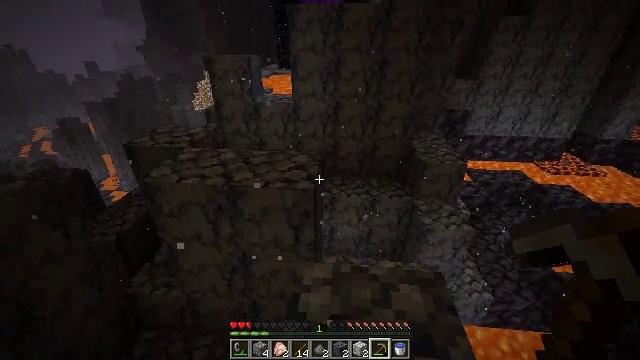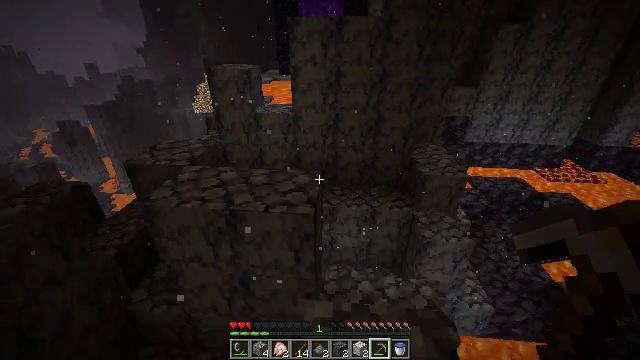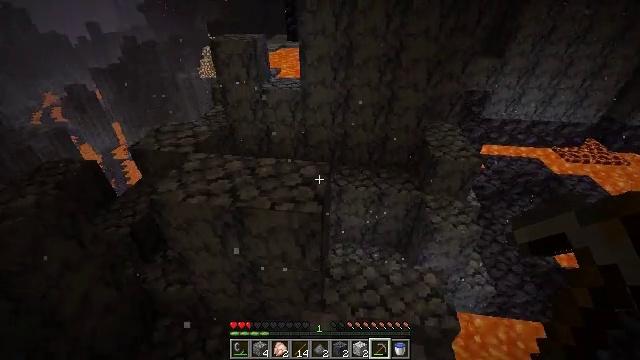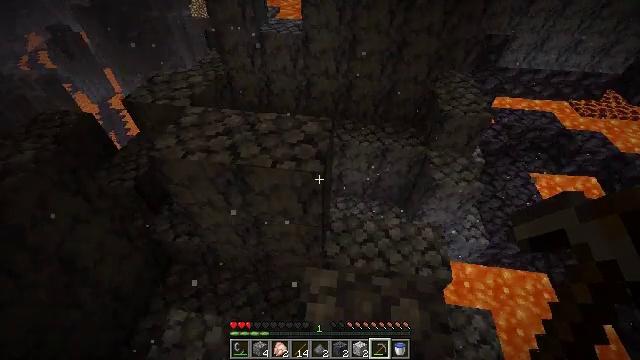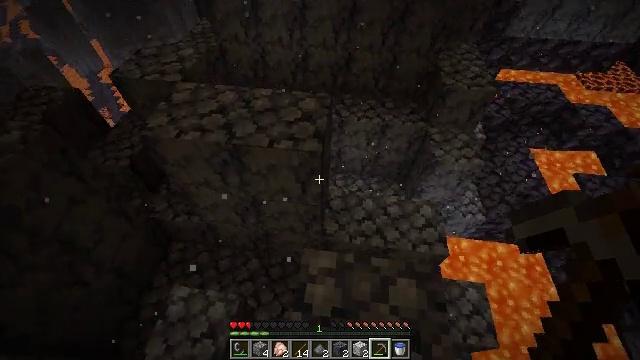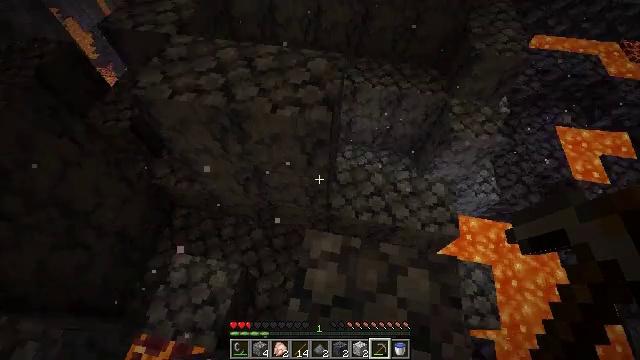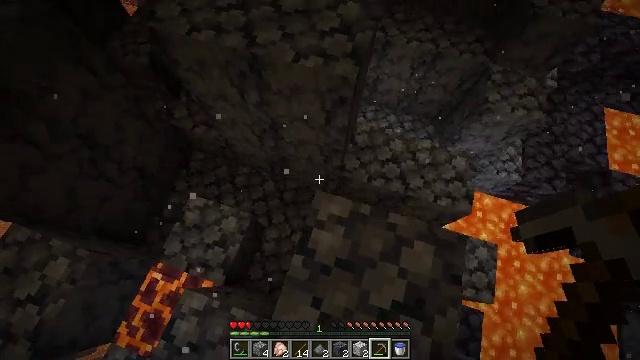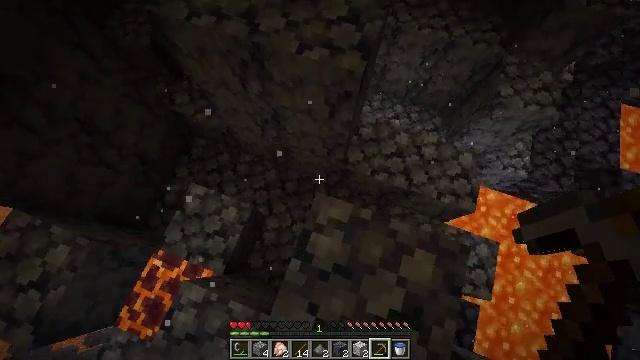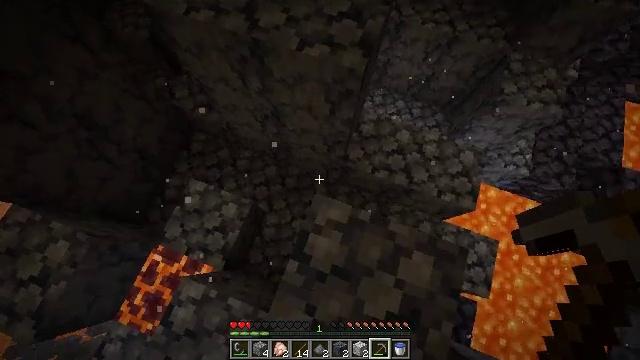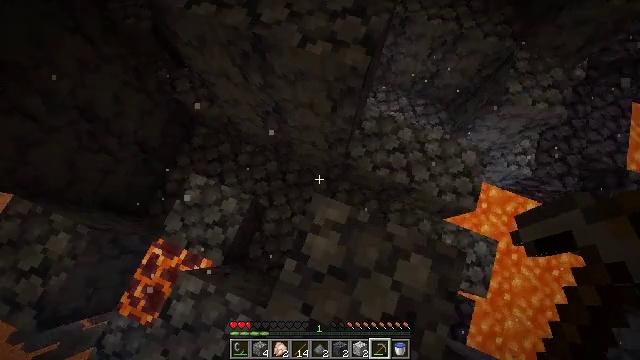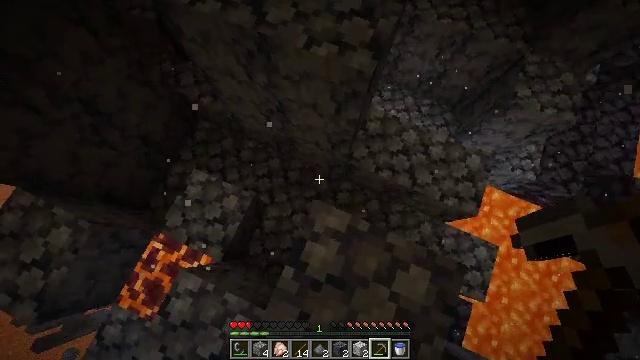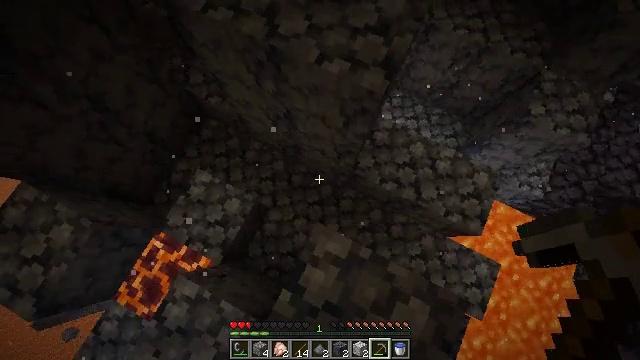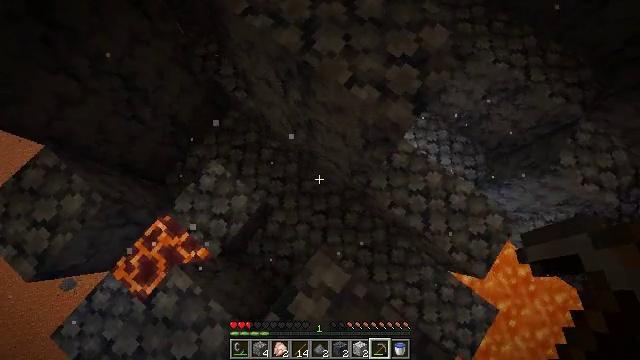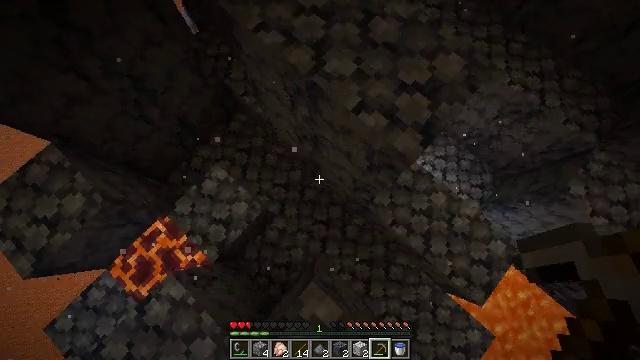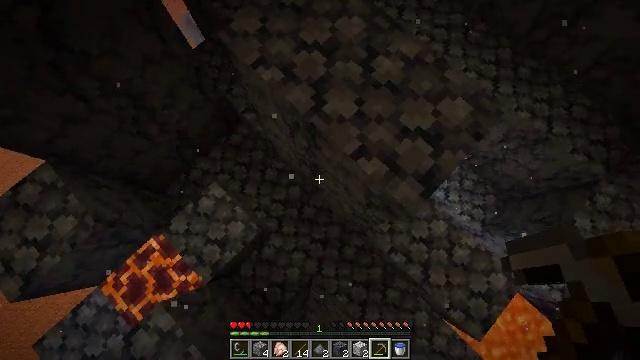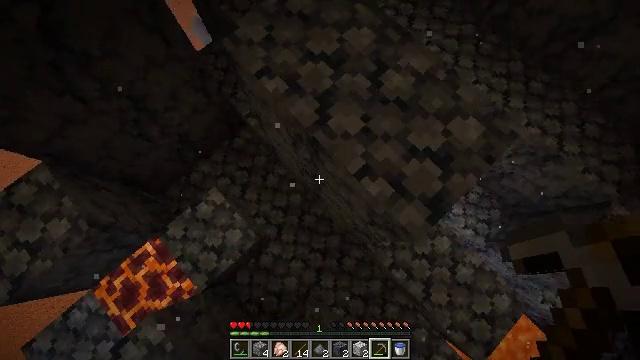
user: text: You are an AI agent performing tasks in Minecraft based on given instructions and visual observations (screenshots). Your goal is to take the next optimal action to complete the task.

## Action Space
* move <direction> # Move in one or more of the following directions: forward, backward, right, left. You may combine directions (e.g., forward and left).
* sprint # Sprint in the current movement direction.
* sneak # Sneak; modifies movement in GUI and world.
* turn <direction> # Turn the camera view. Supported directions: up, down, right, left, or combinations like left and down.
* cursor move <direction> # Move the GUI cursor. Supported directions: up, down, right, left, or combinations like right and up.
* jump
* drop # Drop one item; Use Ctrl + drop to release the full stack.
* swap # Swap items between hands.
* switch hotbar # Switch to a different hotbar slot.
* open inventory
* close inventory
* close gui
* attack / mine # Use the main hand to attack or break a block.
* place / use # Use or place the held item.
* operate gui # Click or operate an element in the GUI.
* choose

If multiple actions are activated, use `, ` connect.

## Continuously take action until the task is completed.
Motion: motion action
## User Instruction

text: Obtain basalt from the terrain.
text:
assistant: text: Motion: move forward, jump
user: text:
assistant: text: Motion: turn left and down
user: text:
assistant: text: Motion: turn down
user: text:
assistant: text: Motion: turn down
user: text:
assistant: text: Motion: turn left and down
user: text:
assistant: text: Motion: turn left and down
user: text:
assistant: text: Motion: turn left and down
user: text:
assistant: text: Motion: turn down
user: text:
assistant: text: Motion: turn left and down
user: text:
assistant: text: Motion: move forward, turn left and down
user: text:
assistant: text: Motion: move forward, turn left
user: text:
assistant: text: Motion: move forward, turn left
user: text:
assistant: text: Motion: move forward, turn left
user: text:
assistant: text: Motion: move forward, turn left
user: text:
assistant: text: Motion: move forward, turn left
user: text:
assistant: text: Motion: move forward, turn left, jump
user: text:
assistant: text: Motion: move forward, jump
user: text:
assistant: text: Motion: move forward, turn up, jump
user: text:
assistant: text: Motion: move forward, turn up, jump
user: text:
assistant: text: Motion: move forward, turn right and up, jump
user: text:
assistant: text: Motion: move forward, turn right and up, jump
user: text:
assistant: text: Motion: move forward, turn right and up, jump
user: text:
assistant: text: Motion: move forward, turn right and up, jump
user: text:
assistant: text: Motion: move forward, jump
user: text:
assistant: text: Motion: move forward, jump
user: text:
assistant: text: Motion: move forward, turn left, jump
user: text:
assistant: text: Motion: move forward, turn left and up, jump
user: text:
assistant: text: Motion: move forward, turn left, jump
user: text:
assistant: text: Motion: move forward, turn left and up, jump
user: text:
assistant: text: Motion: move forward, turn left and up, jump